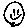
Label: smiley face